Question: how can i get the absolute screen coordinates of the html/body?
I found all those window.screenTop, screenLeft, outerheight/innerHeight - but thats not the solution.

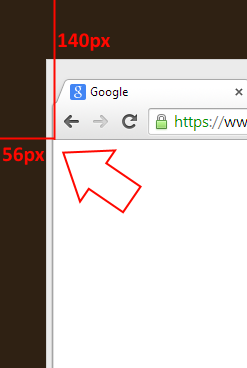
Answer: You can do this (taking some assumptions):
'''
//this is the border width of the OS window.
var border= (window.outerWidth-window.innerWidth)/2;
//Assuming the window border is homogeneous and there is nothing in
// the bottom of the window (firebug or something like that)
var menuHeight=(window.outerHeight-window.innerHeight)-border*2;
var absX=window.screenX + border;
var absY=window.screenY+border+menuHeight;
'''